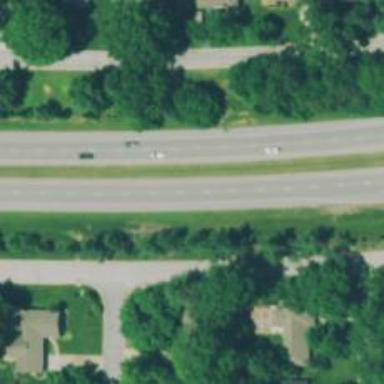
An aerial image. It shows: This image shows trunk highway that functions as expressway.